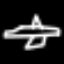
Label: airplane